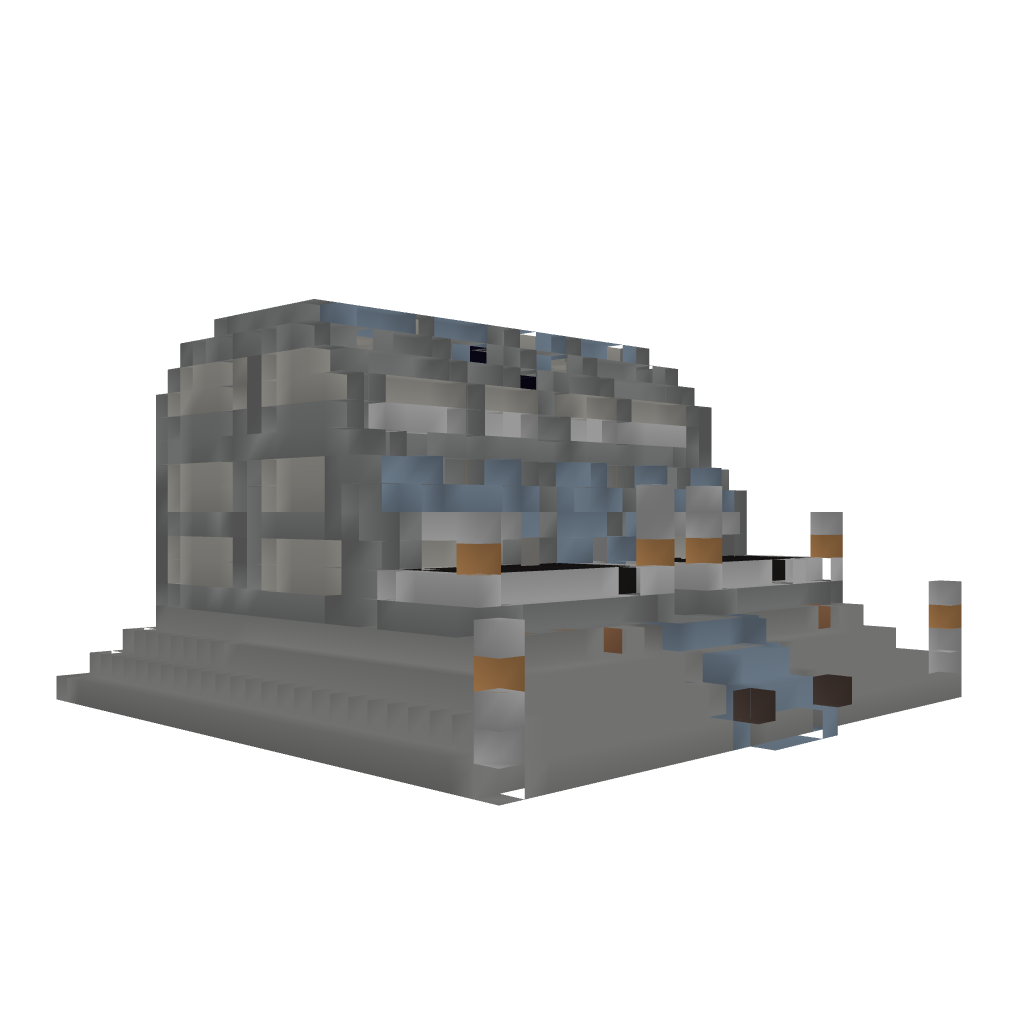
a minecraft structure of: Mountain house